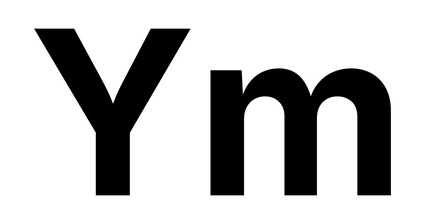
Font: Inter_Bold